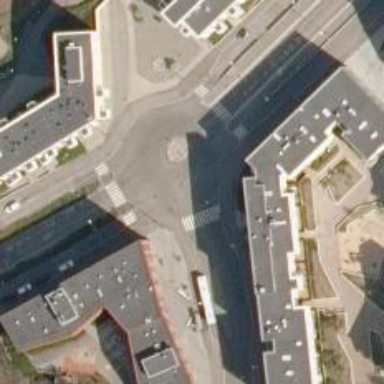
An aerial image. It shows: Asphalt surface roundabout.